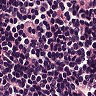
Metastatic tissue present: no